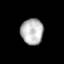
Tissue: prostate
Cell type: T cells
Senescence score: 0.3473
Nuclear area (px): 566
Mean DAPI intensity: 185.647